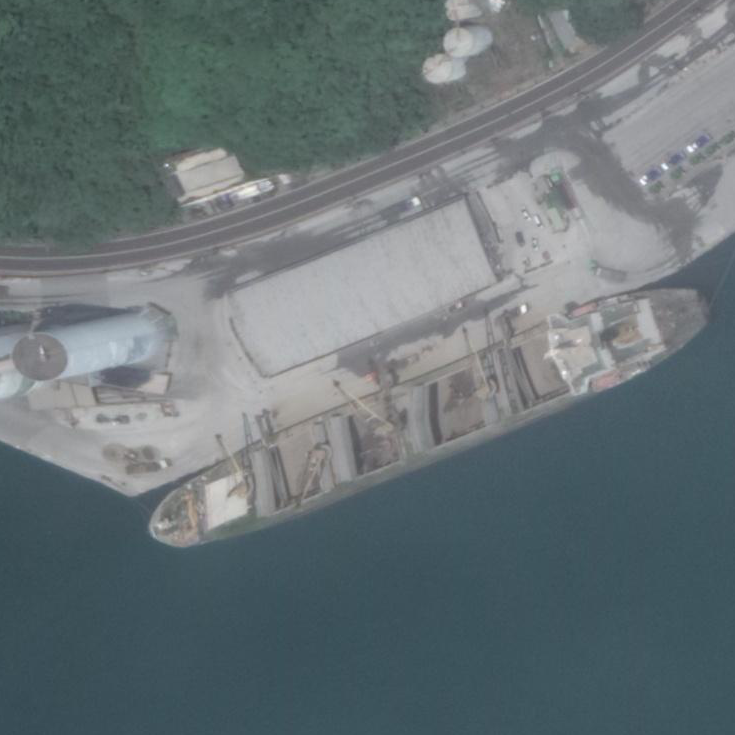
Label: Sand_carrier